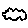
Label: cloud